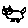
Label: cat